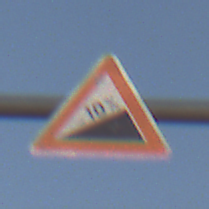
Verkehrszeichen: Steigung10
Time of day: SunriseSunset
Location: Outdoor (Nature)
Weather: PartlyCloudy
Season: NotSpecified
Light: Natural